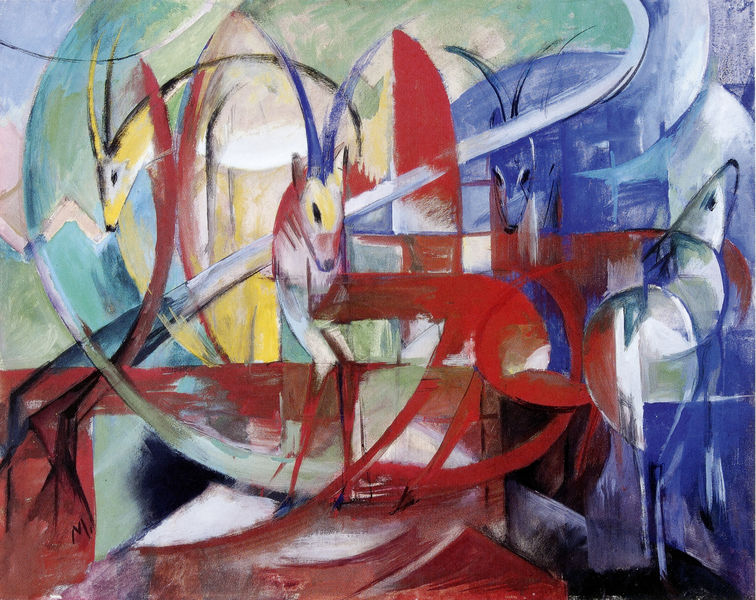
Titel: Gazellen
Künstler: Franz Marc
Standort: Schweiz
Institution: Privatsammlung
Schlagwörter: baum, berg, blau, dunkel, gemälde, himmel, kopf, körper, schatten, wasser, weiß, wolf, gelb, grün, kubismus, kubistisch, bewegung, blume, bunt, geschwungen, köpfe, licht, nase, rücken, schwarz, türkis, zeichnung, rot, tier, tiere, expressionismus, karo, malerei, augen, blicke, stehen, hals, horn, signatur, öl, natur, brücke, pastos, auge, frontal, rosa, wald, pferd, pferde, rund, beine, schwung, bein, ruhe, bogen, moderne, rudel, abstrakt, berge, farben, gebirge, gipfel, formen, herde, linien, krieg, duktus, nasen, ölfarben, abstrahiert, rechtecke, bögen, vier, eckig, expressionistisch, lichtung, monogramm, kreise, macke, zoo, franz, halbrund, geometrisch, hirsch, hirsche, kitz, reh, rehe, diagonale, hörner, fließen, geweih, drehung, bock, böcke, äsen, ziege, tempera, blauer reiter, kuben, rundungen, grazil, blase, gehörn, geometrische formen, facetten, franz marc, marc, wendung, schnauzen, geweihe, orphistisch, wölfe, brechung, drei rehe, rehböcke, steinbock, antilope, antilopen, formenentwicklung, gehörnt, santheit, schwingung, sgnatur, steinbock pferd, steinböcke, gazellen, aufgehen, grundformen, m, abstralkt, anheulen, ruhende -rehe